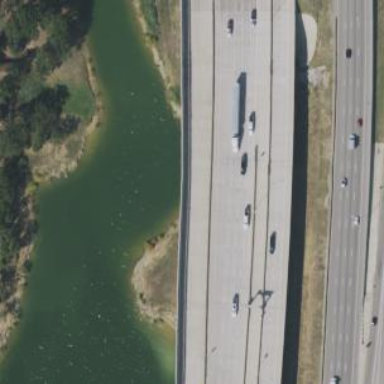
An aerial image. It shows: Bridge over motorway.